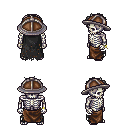
a pixel art fantasy rpg character, male body template, skeleton, black tattered cape, robe skirt, white bedhead hairstyle, chain helm, bracelets, four views (front, back, left, right), 2x2 character sprite sheet, small pixel art, hard edges, no anti-aliasing